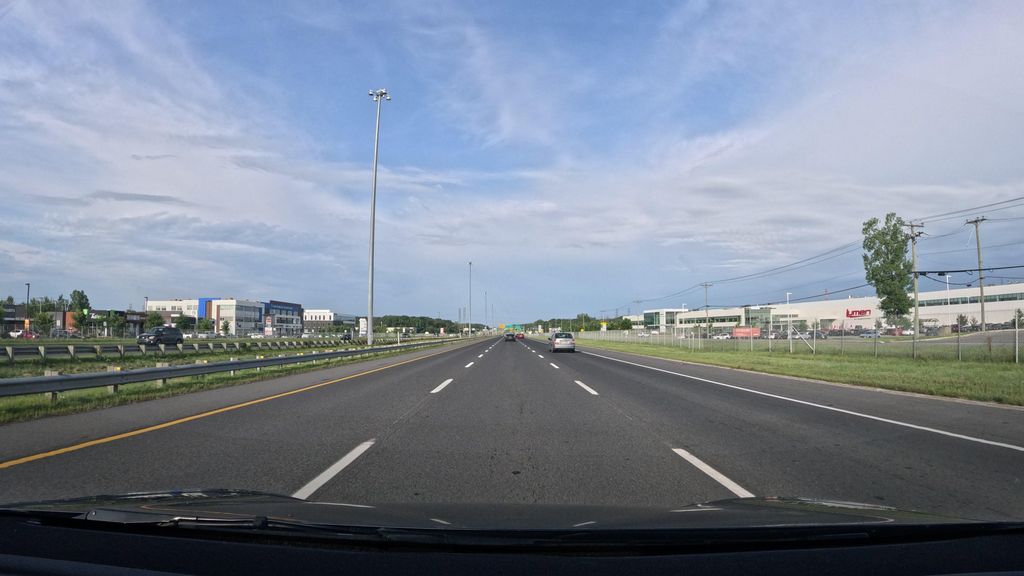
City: montreal